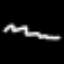
Label: squiggle